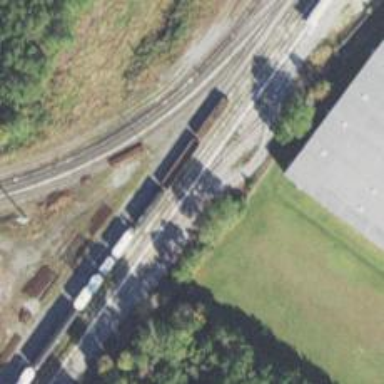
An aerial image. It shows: Railway siding with rails.